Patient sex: M
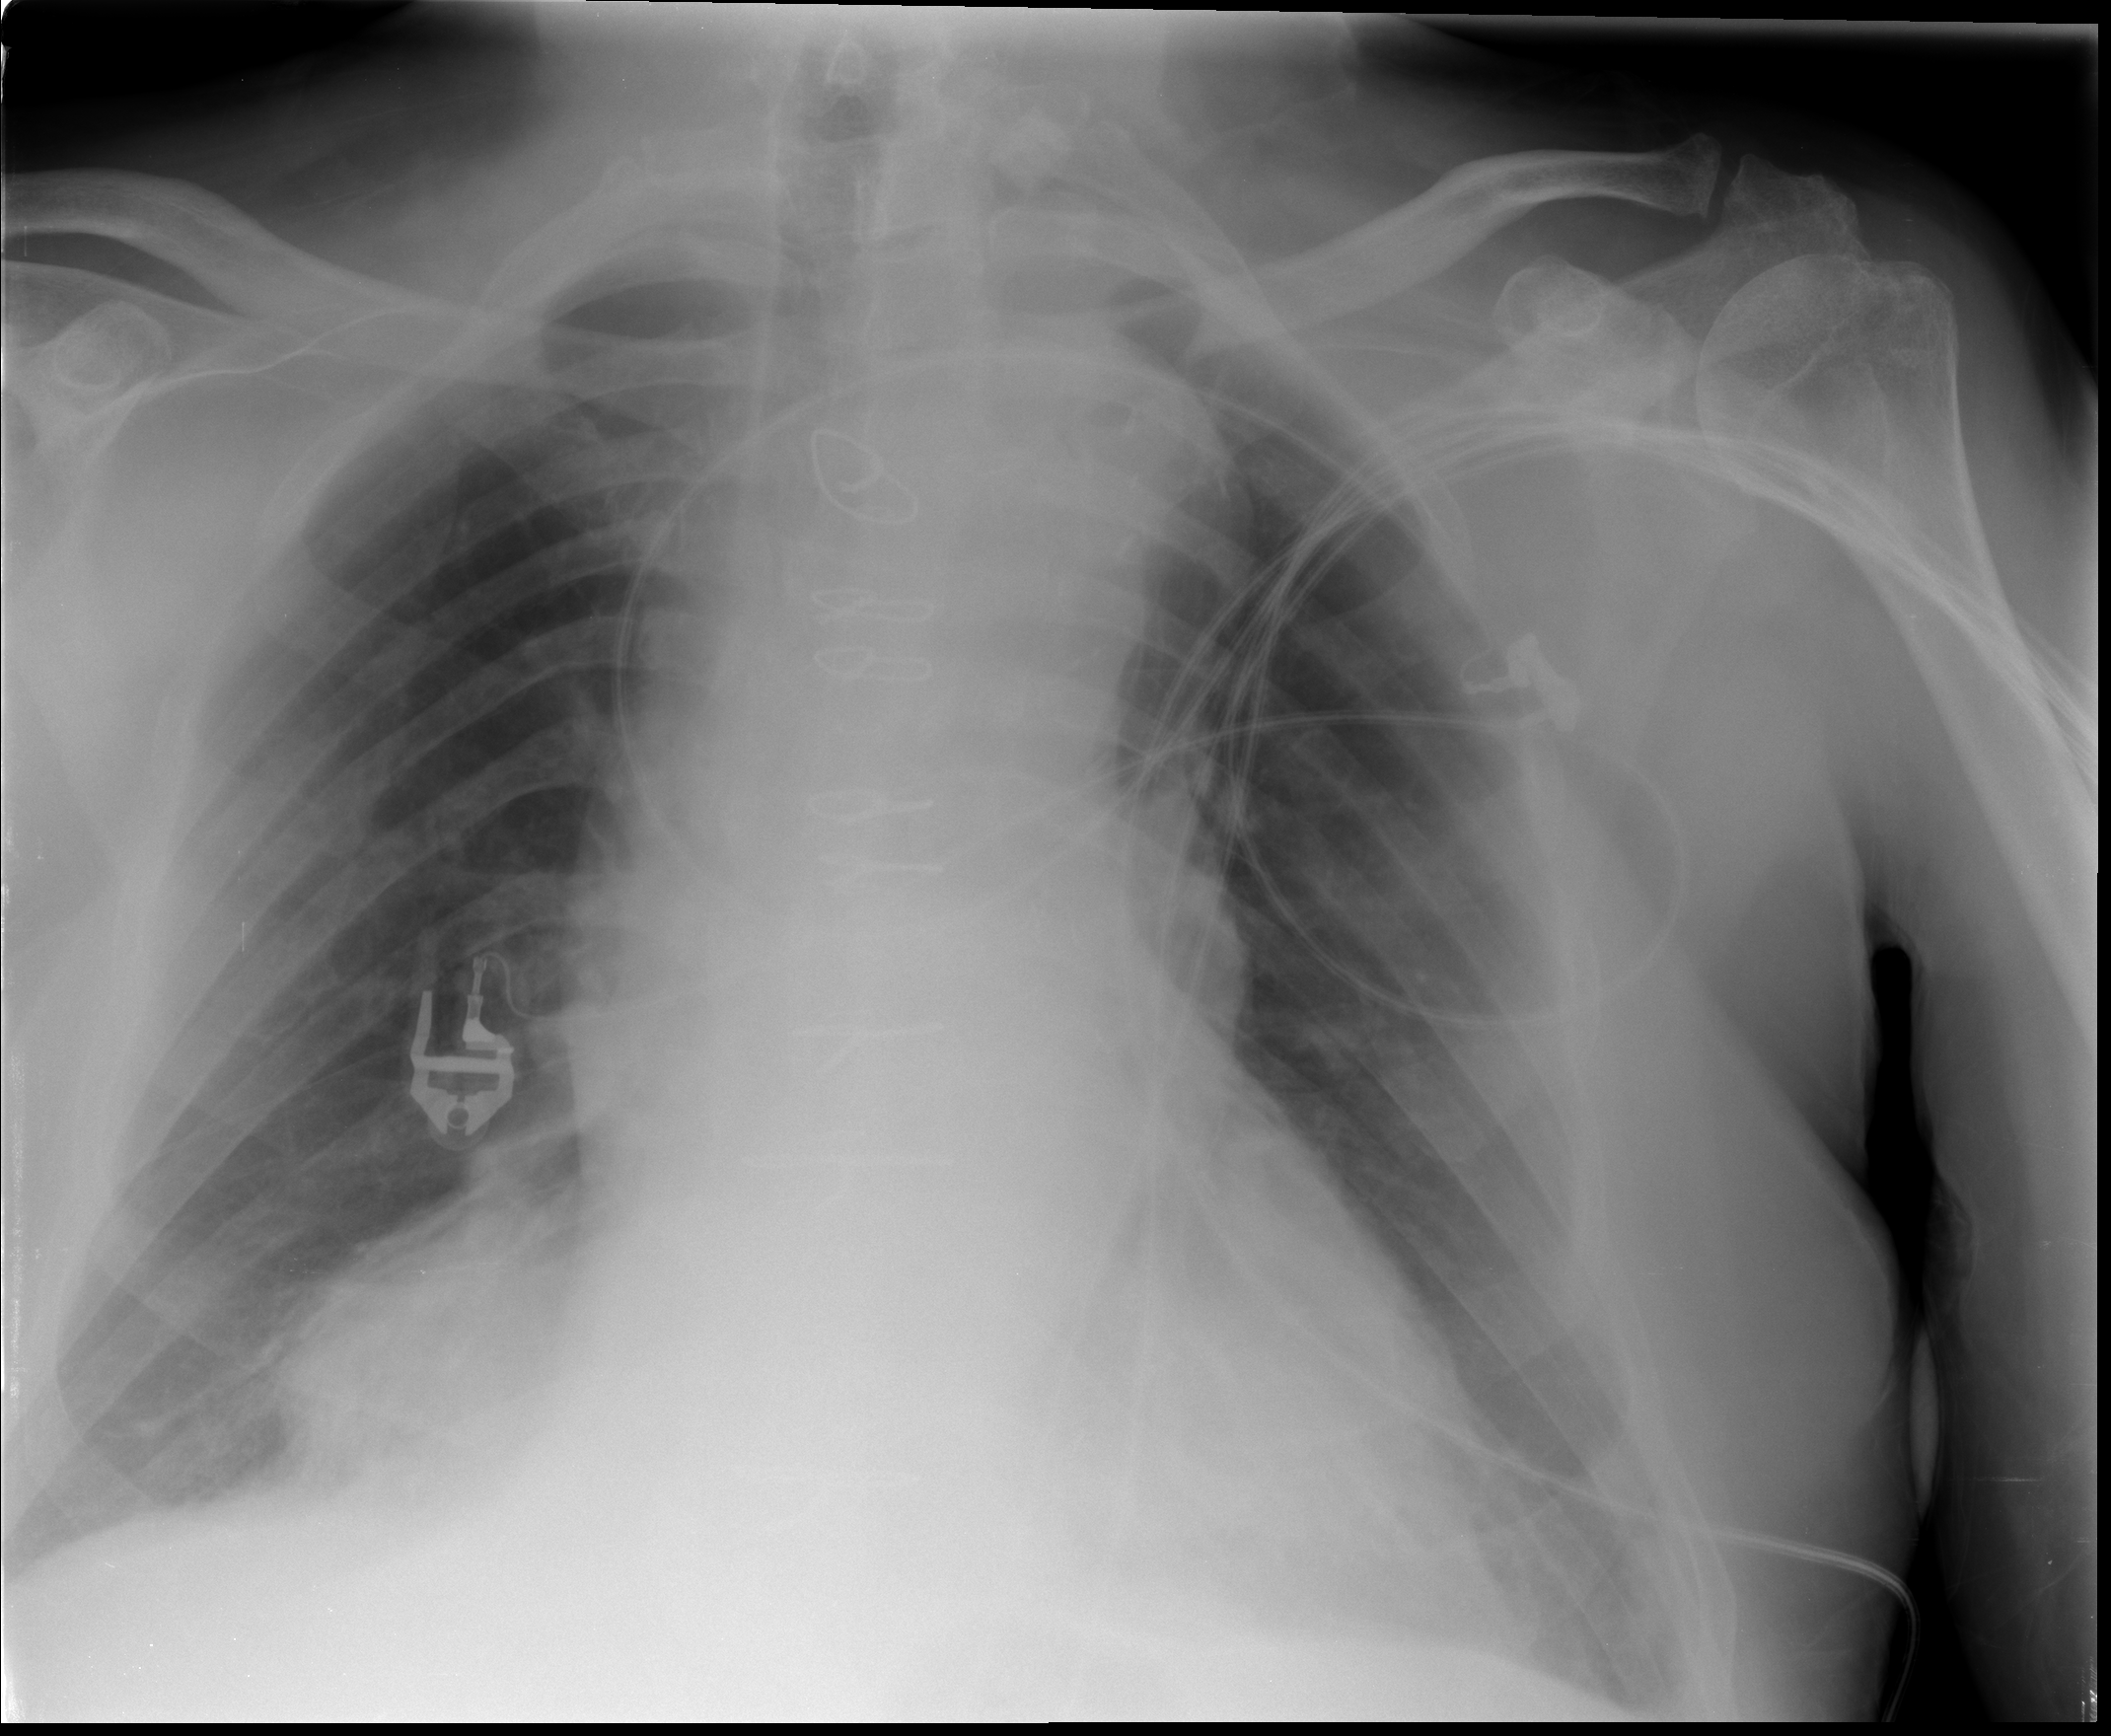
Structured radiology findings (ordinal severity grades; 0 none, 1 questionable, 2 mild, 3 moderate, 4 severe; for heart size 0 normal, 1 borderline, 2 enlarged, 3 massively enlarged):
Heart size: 2
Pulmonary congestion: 0
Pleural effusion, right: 0
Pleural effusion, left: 0
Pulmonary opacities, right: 1
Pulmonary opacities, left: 0
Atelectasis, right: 2
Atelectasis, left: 2